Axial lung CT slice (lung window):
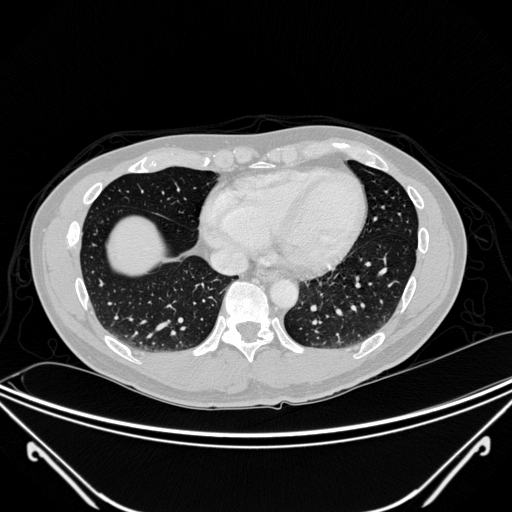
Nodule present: no